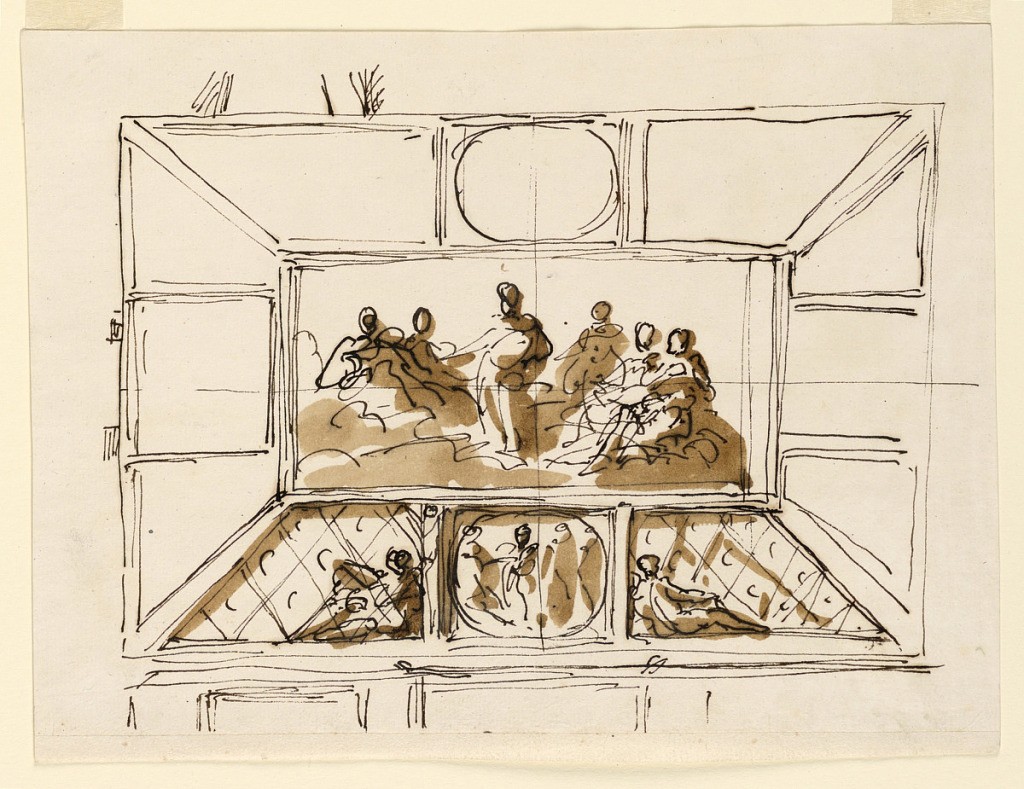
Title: Design for Ceiling Decoration
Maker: Giuseppe Barberi, Italian, 1746–1809
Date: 1746–1809
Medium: Pen and brown ink, brush and brown wash on off-white laid paper, lined
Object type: Drawing
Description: Rectangular composition with central rectangular panel populated by figures in clouds. Below, lattice decoration indicated with additional figures leaning in towards lower central figural panel.